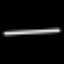
Label: line